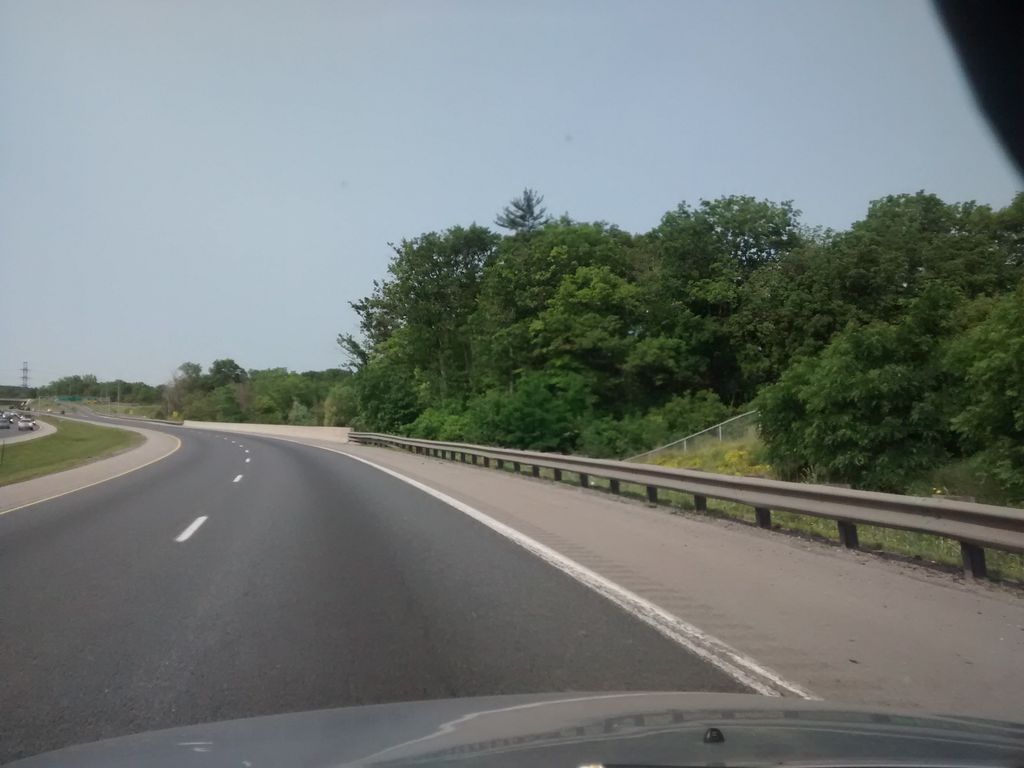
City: hamilton